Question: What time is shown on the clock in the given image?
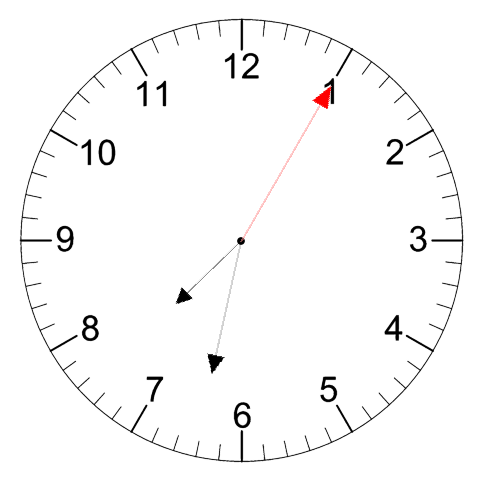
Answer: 07:32:05